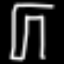
Label: pants